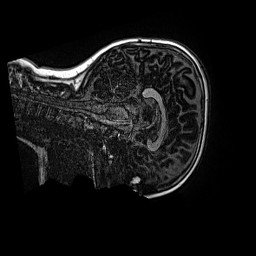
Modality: MP2RAGE
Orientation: sagittal
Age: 12
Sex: female
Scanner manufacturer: siemens
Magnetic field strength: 3 T
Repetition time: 4 s
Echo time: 0.00299 s